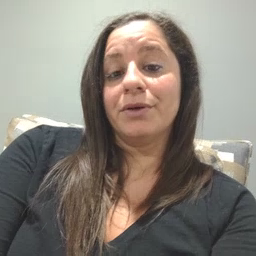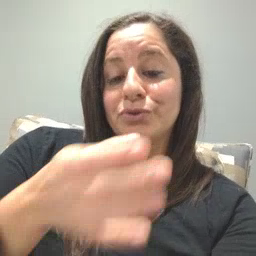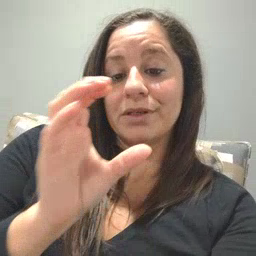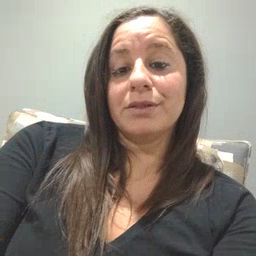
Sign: drink